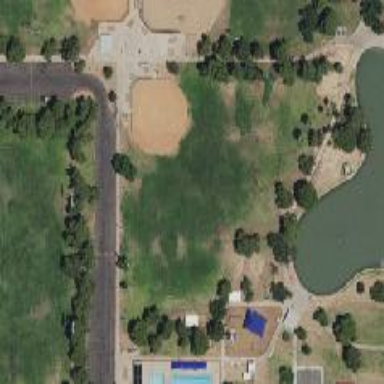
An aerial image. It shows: Grassy pitch designated for softball leisure sports.